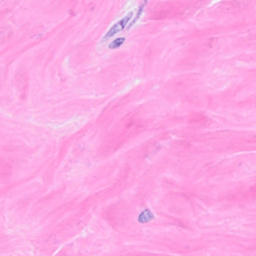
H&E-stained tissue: Breast